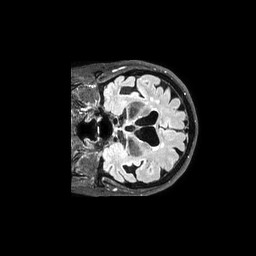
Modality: FLAIR
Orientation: coronal
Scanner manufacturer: philips
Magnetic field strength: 3 T
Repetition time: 4.8 s
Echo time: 0.34 s